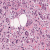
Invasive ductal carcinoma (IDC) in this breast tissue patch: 1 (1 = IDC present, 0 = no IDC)